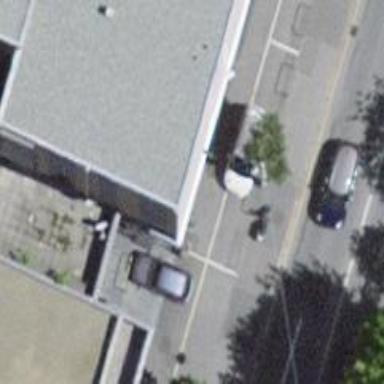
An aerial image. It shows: Restaurant.